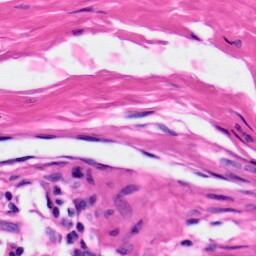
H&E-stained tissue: Skin